Question: In my Android app I want to create a dialog window that contains an image on top, some info text in the middle, and two buttons below. These two buttons are within a linear layout with vertical orientation. Both sould be of the same width.
I have managed to create a similar layout as described, however, the button with the longer text on it becomes wider than the other one. In the attached picture, the lower button is a bit wider than the button above, as marked by the dotted red line.

The layout I use for this inner linear layout looks as follows:
'''
<LinearLayout
android:orientation="vertical"
android:layout_width="fill_parent"
android:layout_height="wrap_content">
<Button
android:id="@+id/close_dialog_button_ok"
android:layout_width="fill_parent"
android:layout_height="wrap_content"
android:text="@string/upload_dialog_ok"
android:layout_marginLeft="10dip"
android:layout_marginRight="10dip"
android:layout_marginTop="10dip" />
<Button
android:id="@+id/close_dialog_button_cancel"
android:layout_width="fill_parent"
android:layout_height="wrap_content"
android:text="@string/upload_dialog_cancel"
android:layout_marginRight="10dip"
android:layout_marginTop="10dip"
android:layout_marginBottom="5dip" />
</LinearLayout>
'''
Any ideas what I am doing wrong here?
Thanks in advance for your help!
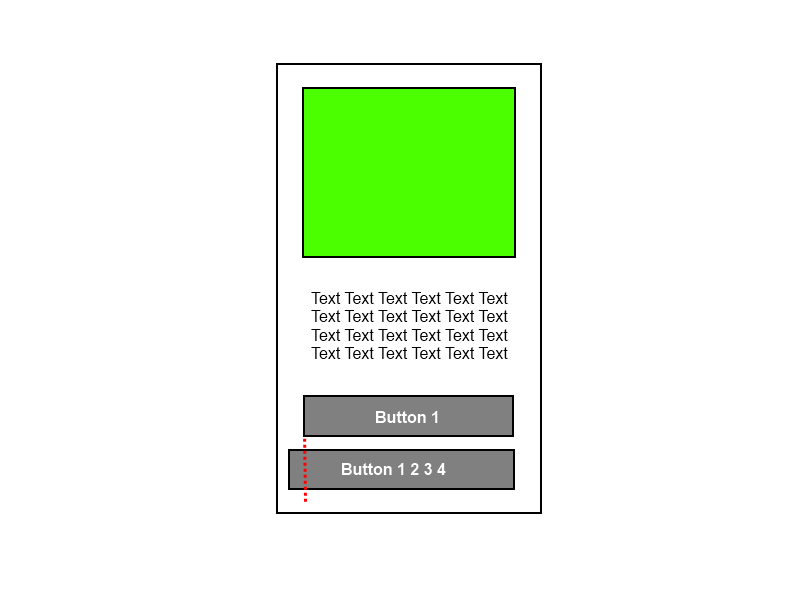
Answer: You forgot to set 'android:layout_marginLeft="10dip"' on the second button